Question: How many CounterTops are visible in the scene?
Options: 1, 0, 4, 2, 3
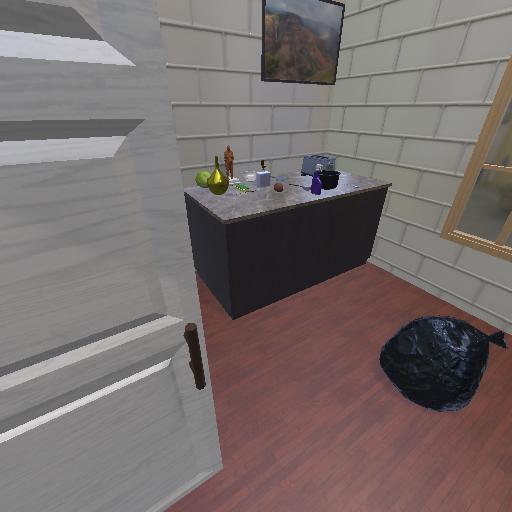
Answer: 1